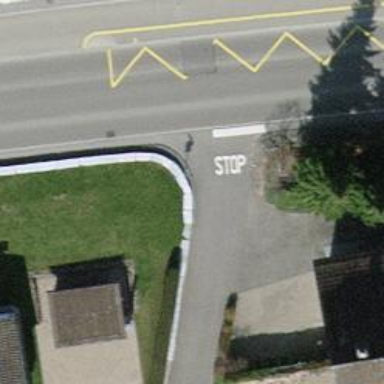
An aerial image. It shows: Hedge barrier.